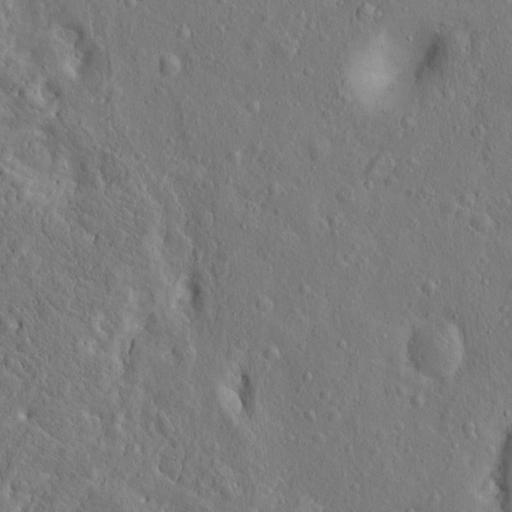
Classes present: Background, Cone